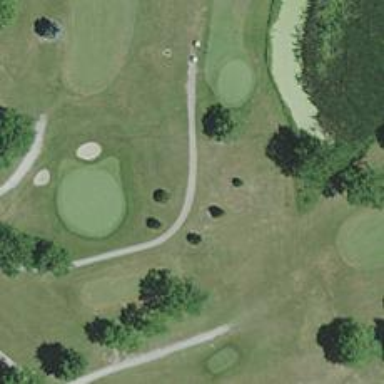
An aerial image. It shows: Path for both roads and golfers.